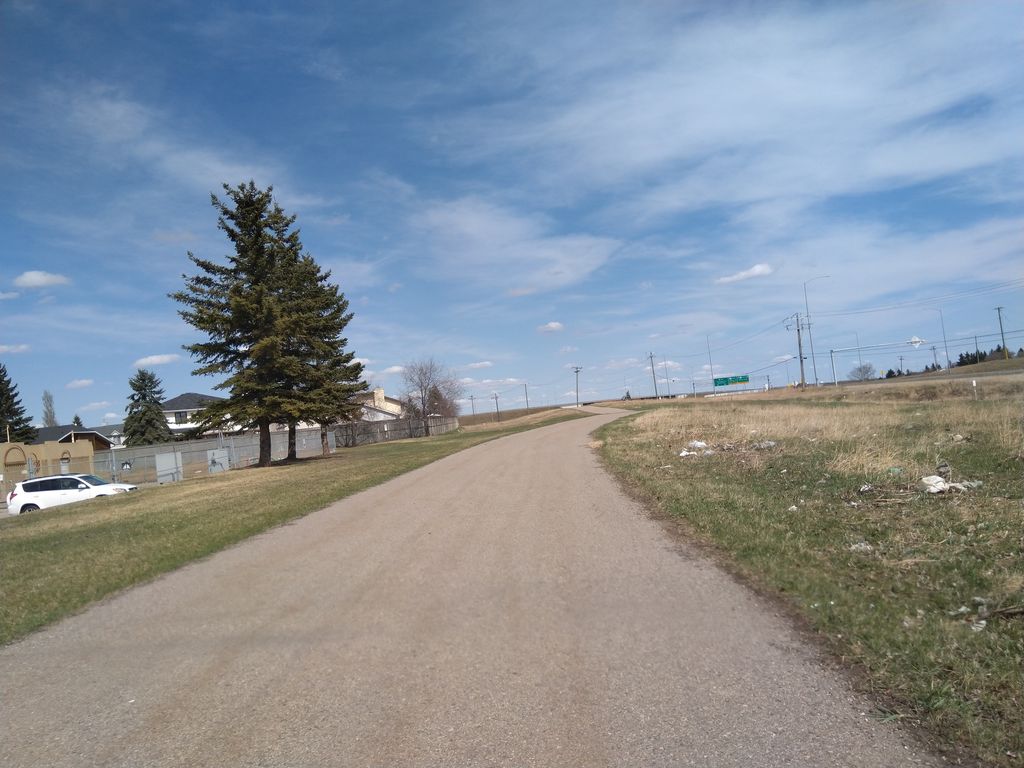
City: calgary